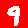
Digit: 9